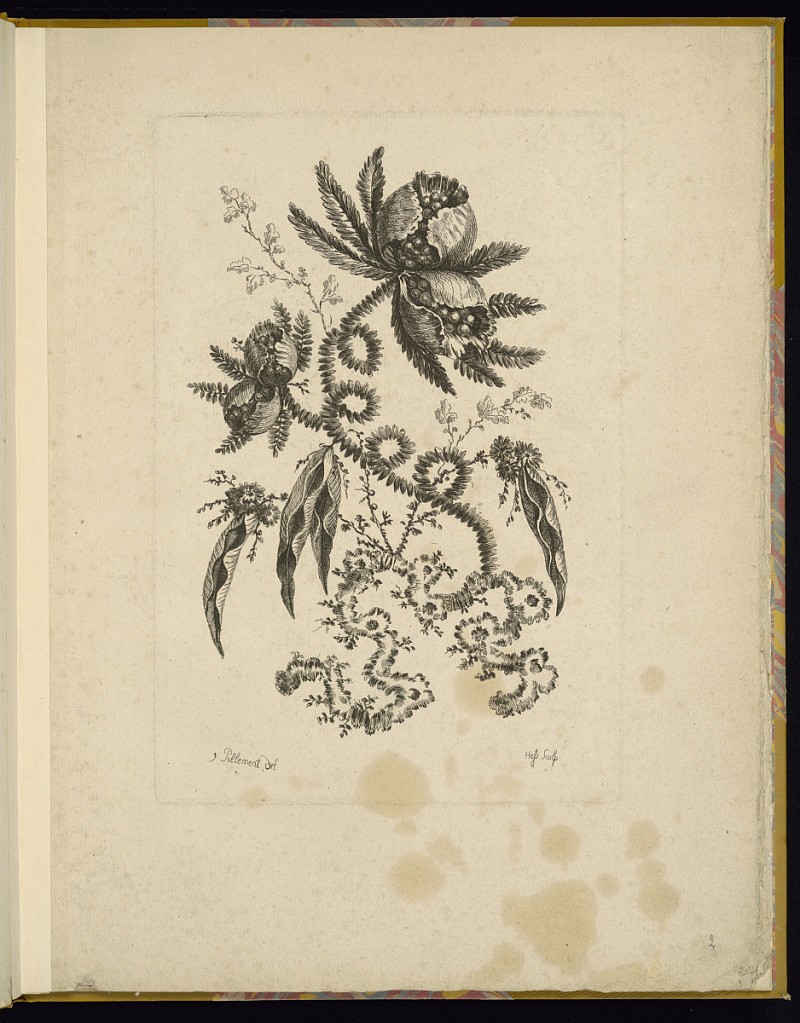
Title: Design for Chinoiserie Flowers
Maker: Jean-Baptiste Pillement, French, 1728–1808
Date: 1765–73
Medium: Etching on laid paper
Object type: Print
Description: Design for fantastical chinoiserie-style flowers from a series of six plates. A variety of differently shaped and sized sprigs of flowers and leaves flowering from the same looping stem. The plate is signed.